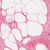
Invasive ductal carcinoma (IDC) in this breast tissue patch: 0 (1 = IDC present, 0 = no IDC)